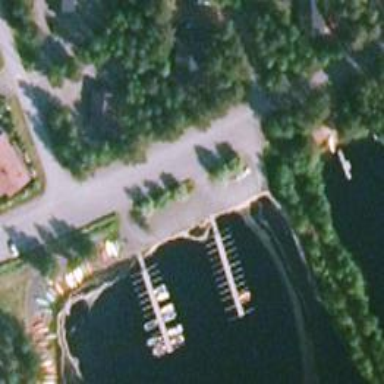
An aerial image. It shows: Marina area for leisure land.